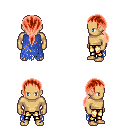
a pixel art fantasy rpg character, male body template, human, tanned skin, blue tattered cape, gold greaves, red ponytail hairstyle, four views (front, back, left, right), 2x2 character sprite sheet, small pixel art, hard edges, no anti-aliasing